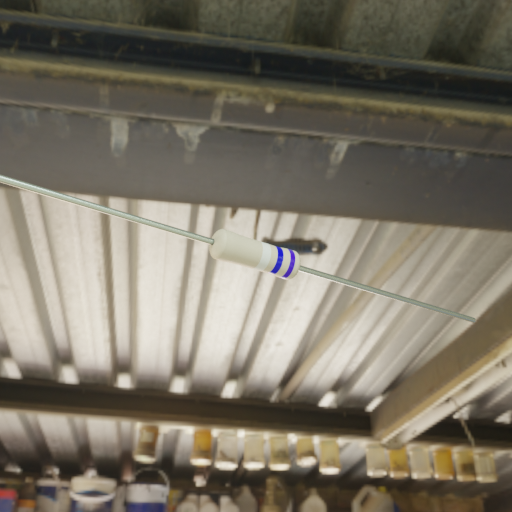
Resistor colour bands (in order): white, blue, blue